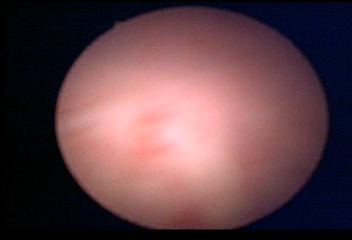
Modality: WLC
Class: Normal mucosa
Bladder cancer association: No